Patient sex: F
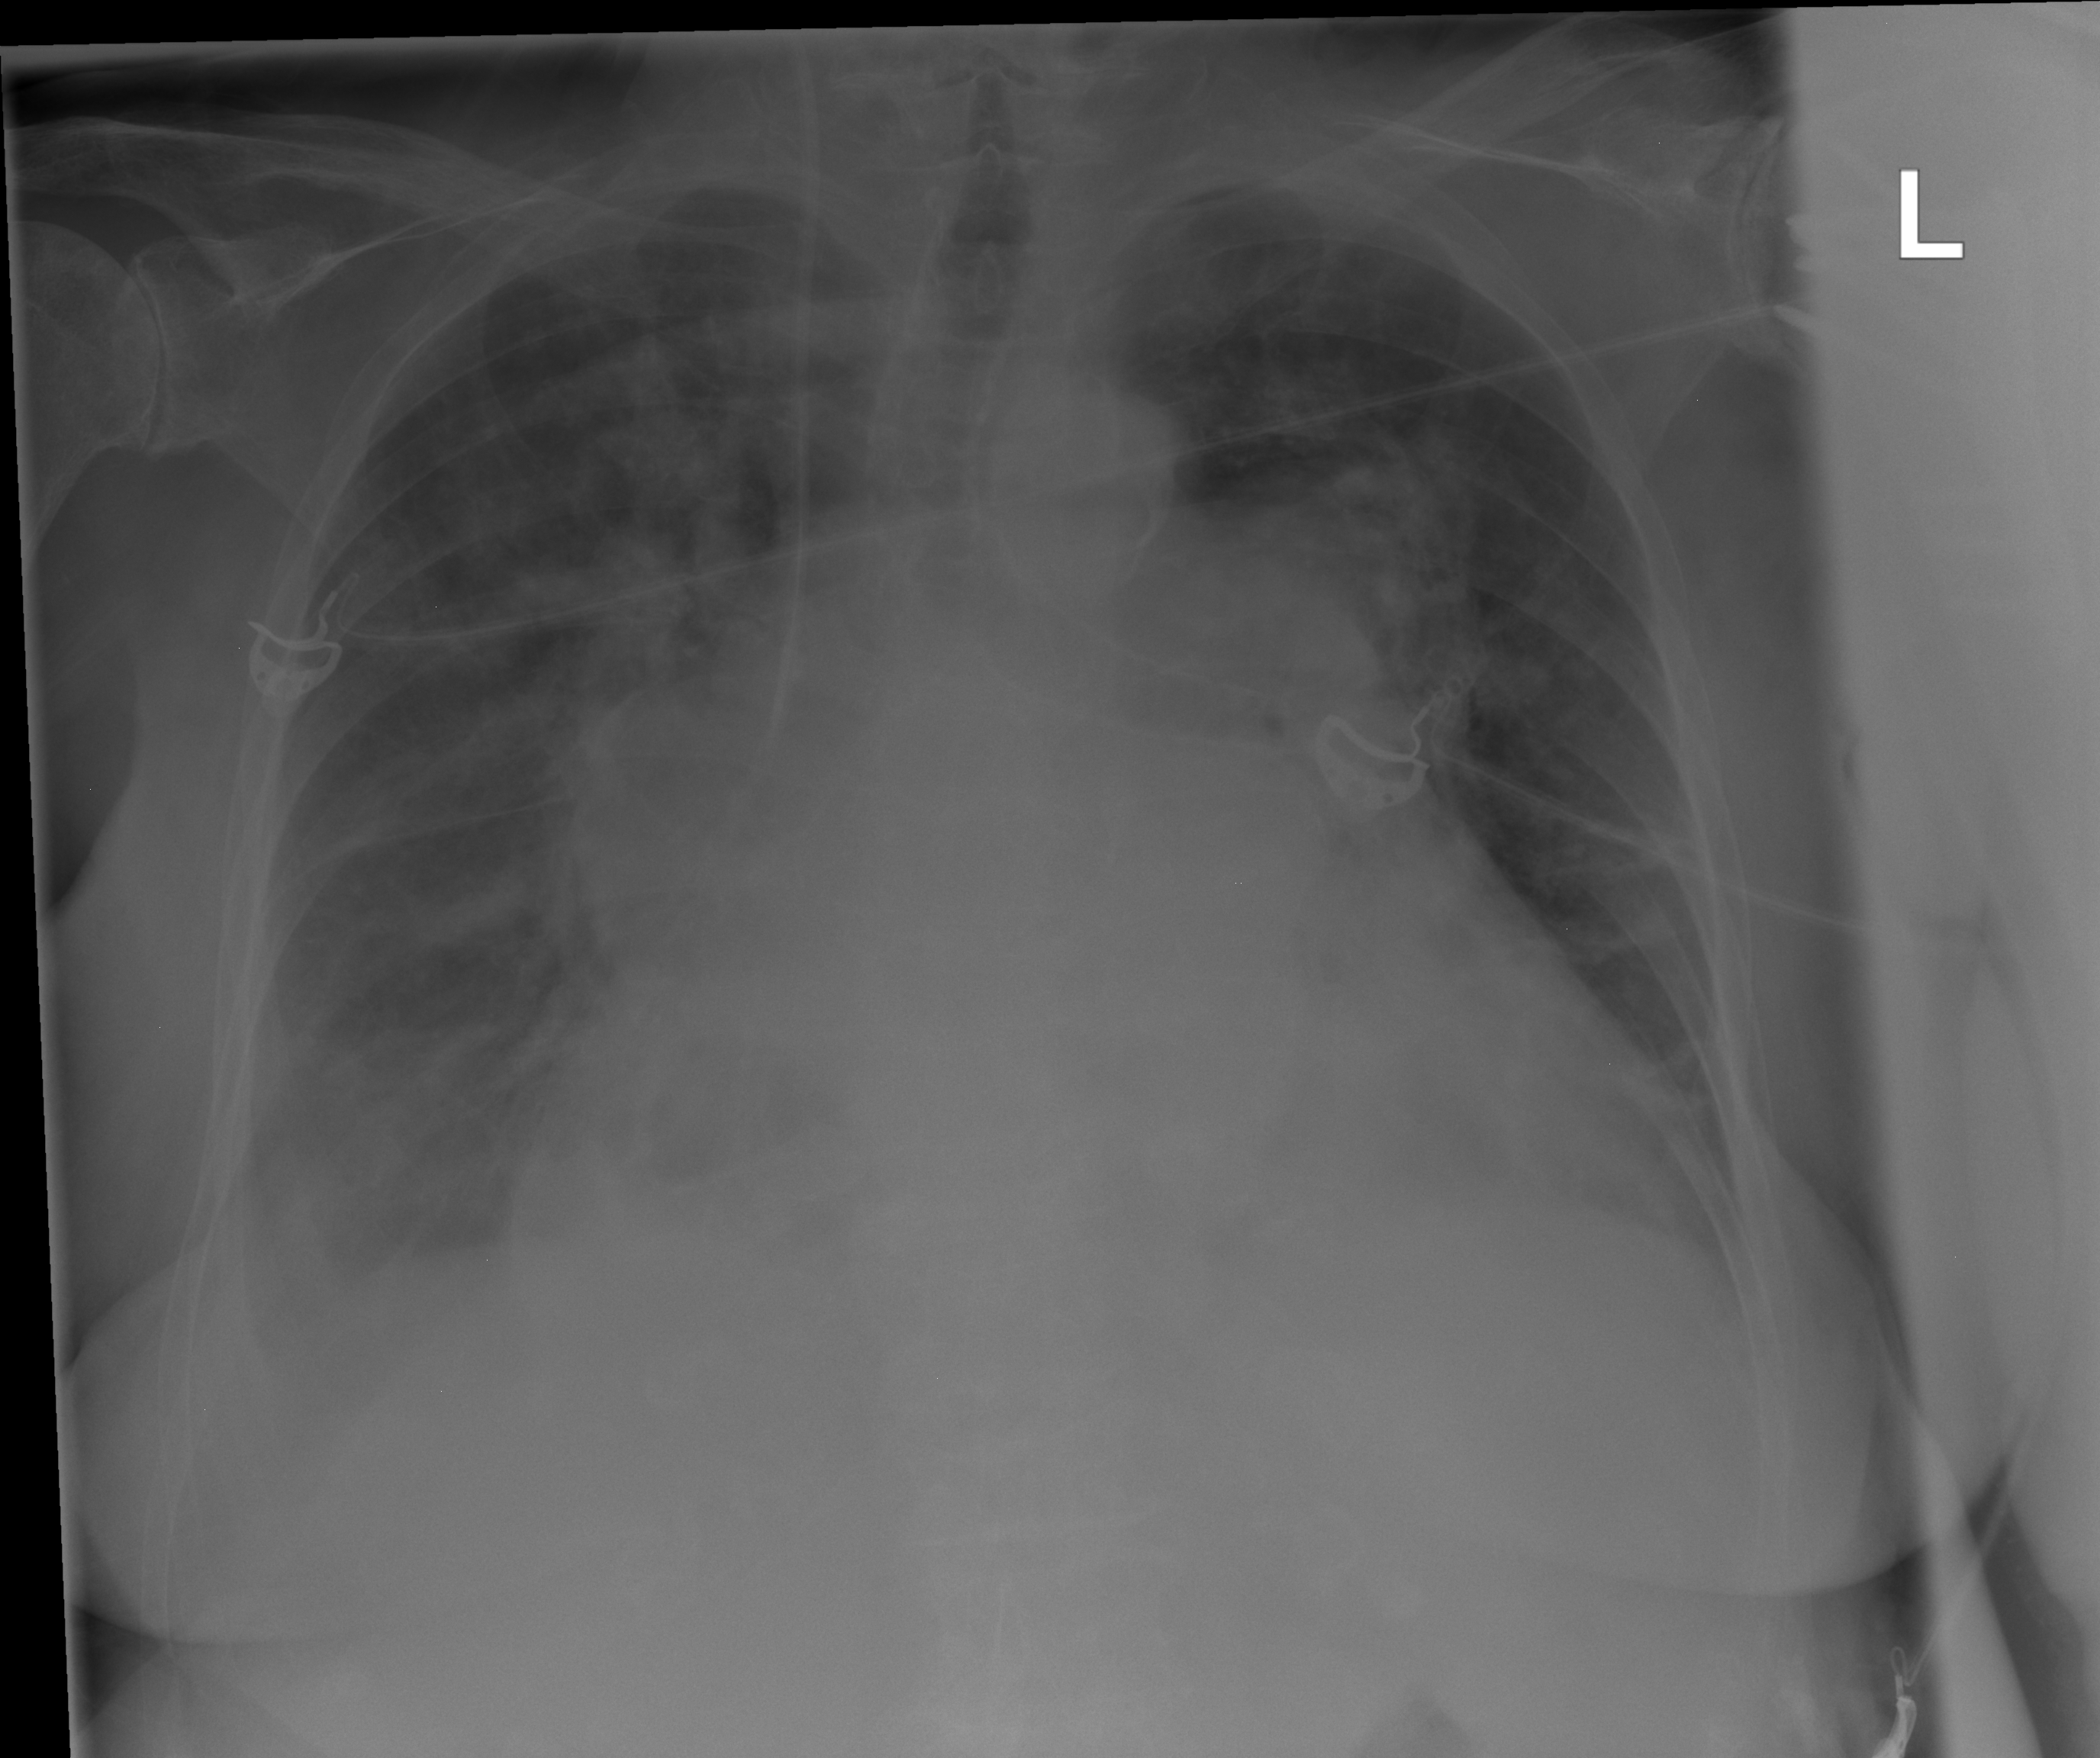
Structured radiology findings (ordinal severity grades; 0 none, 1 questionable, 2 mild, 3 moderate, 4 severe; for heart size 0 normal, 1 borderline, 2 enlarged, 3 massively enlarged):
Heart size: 2
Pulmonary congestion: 2
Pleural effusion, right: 2
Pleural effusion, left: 1
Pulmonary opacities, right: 0
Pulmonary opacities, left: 1
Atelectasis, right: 2
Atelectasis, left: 2